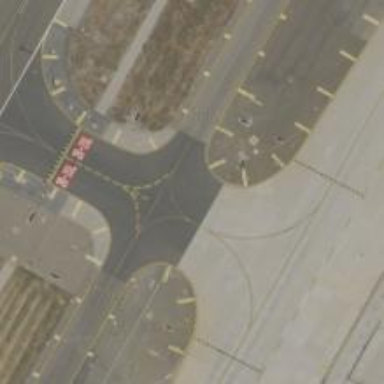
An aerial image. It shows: Taxiway at the airport with asphalt surface.